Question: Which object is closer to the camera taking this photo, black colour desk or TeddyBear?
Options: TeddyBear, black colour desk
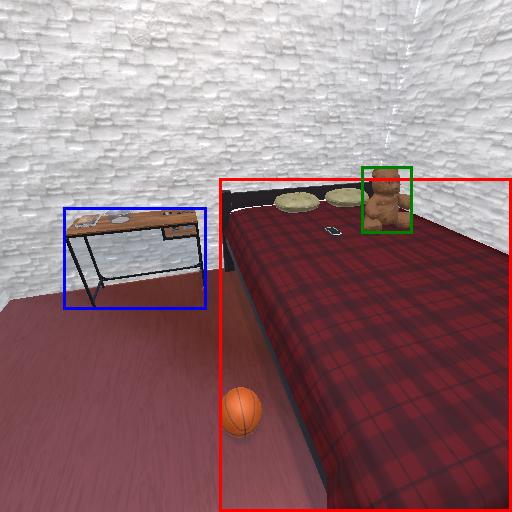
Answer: TeddyBear